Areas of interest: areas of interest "Logistics and Express Delivery"
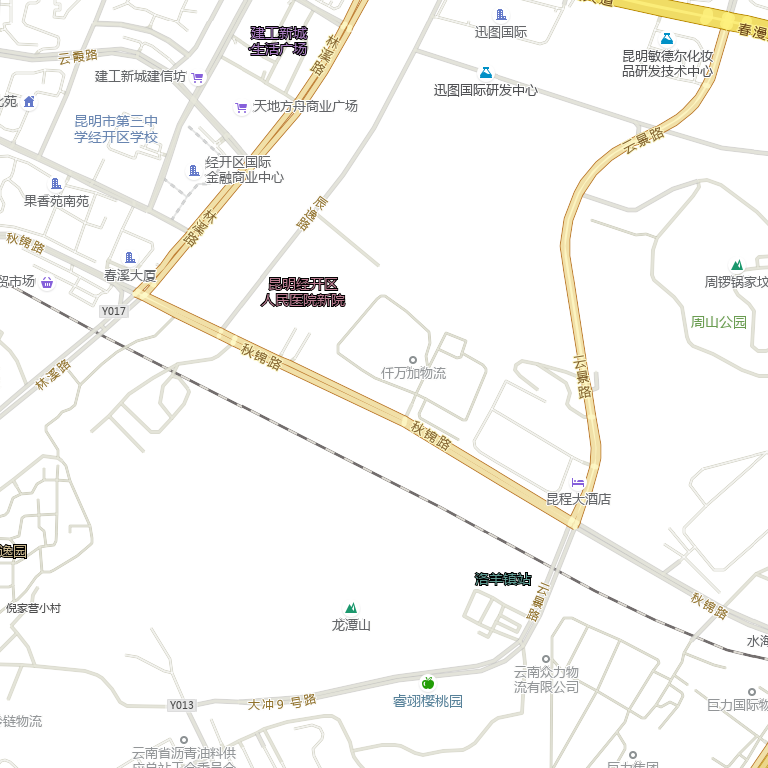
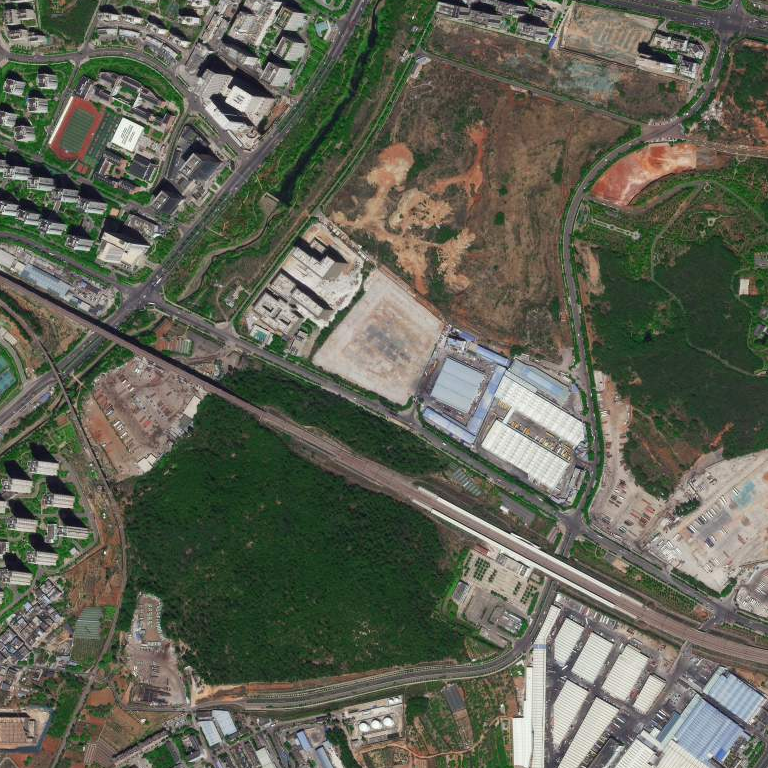